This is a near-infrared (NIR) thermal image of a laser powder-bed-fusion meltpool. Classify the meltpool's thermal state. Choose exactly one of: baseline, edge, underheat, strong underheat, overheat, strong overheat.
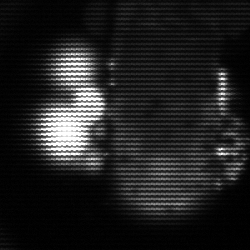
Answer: strong underheat